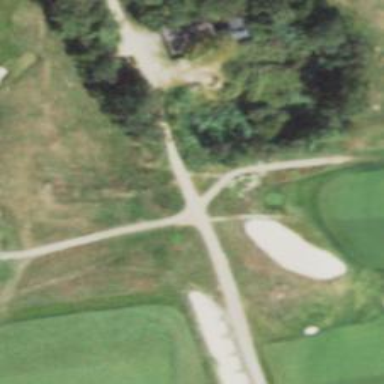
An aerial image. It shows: Path for both roads and golfers.